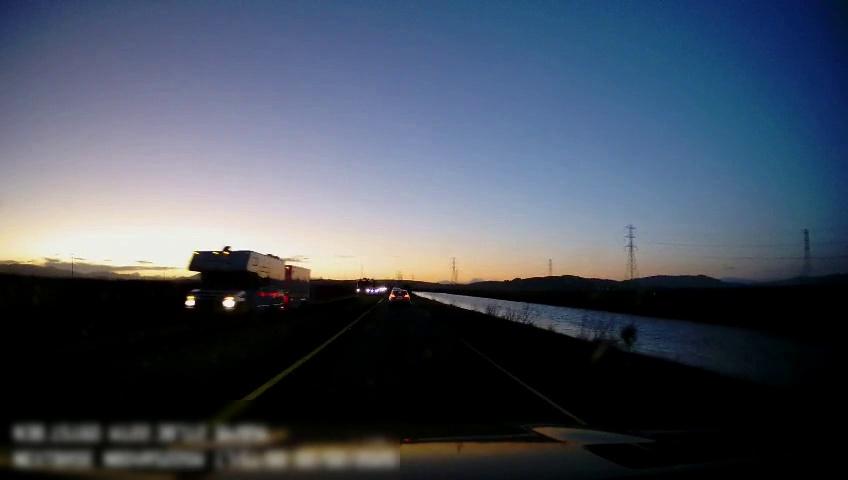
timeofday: Dusk/Dawn/Twilight
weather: Sunny
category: Drivable Space
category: Vehicles | Car
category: Vehicles | Truck
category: Vehicles | Truck
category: Lanes | Current Lane
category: Lanes | Current Lane